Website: bh-photo
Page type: account-selection
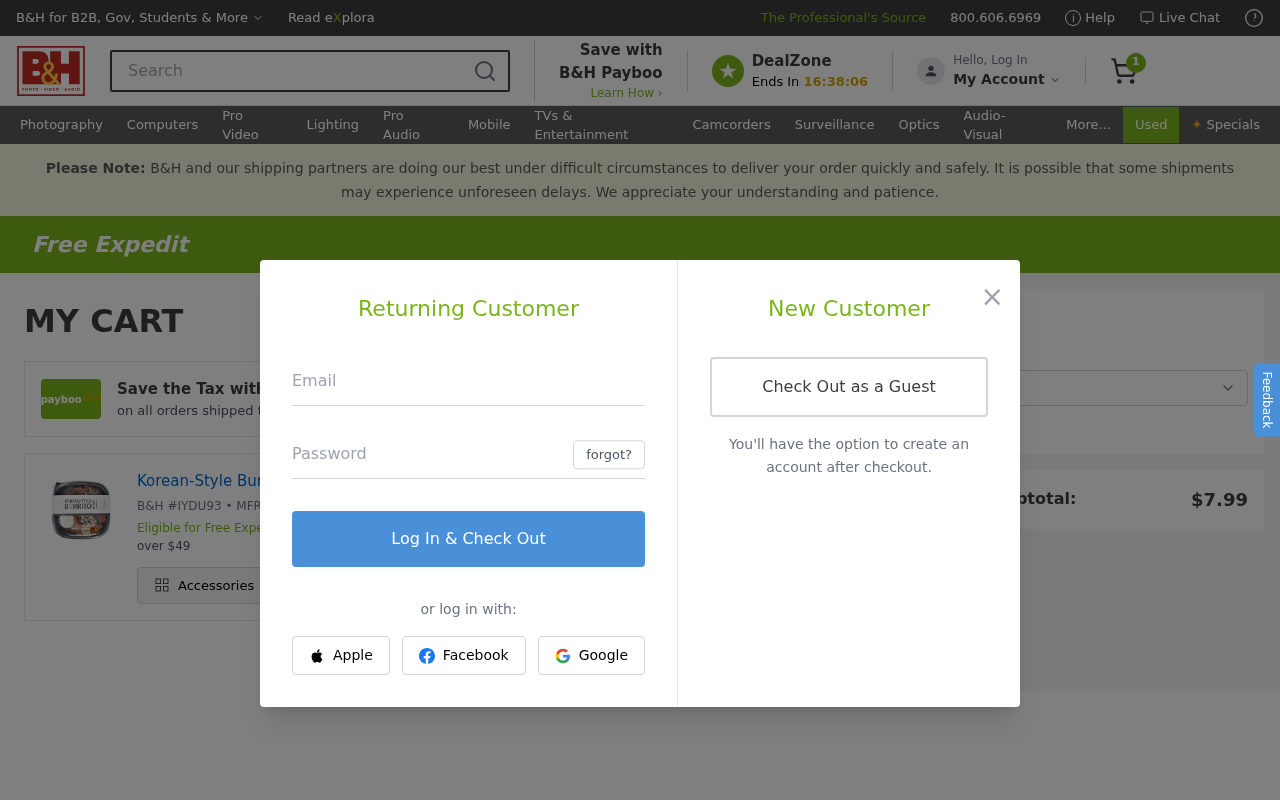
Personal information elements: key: PII_EMAIL
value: mitchell.lopez@gmail.com
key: PII_POSTCODE
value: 89712
Product elements: key: PRODUCT1_NAME
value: Korean-Style Burrito Bowl with Pork
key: PRODUCT1_QUANTITY
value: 1
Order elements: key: ORDER_NUM_ITEMS
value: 1
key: ORDER_SUBTOTAL
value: $7.99
Search elements: key: HEADER_SEARCH
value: Search
Other elements: key: BH_ITEM_NUMBER
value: IYDU93
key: MFR_NUMBER
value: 80988Y